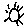
Label: sun